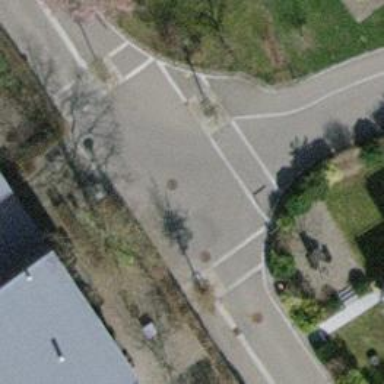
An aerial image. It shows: Table-style traffic calming feature.